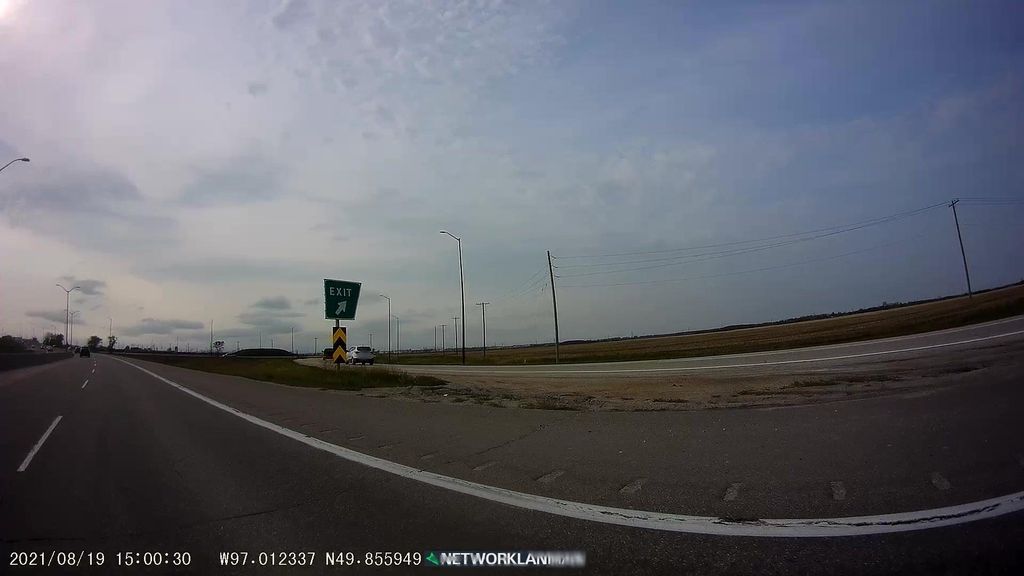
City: winnipeg